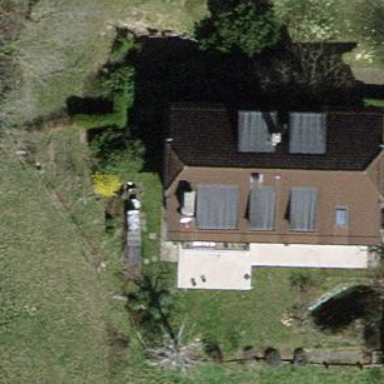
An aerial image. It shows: Simple house.